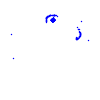
Particle: electron